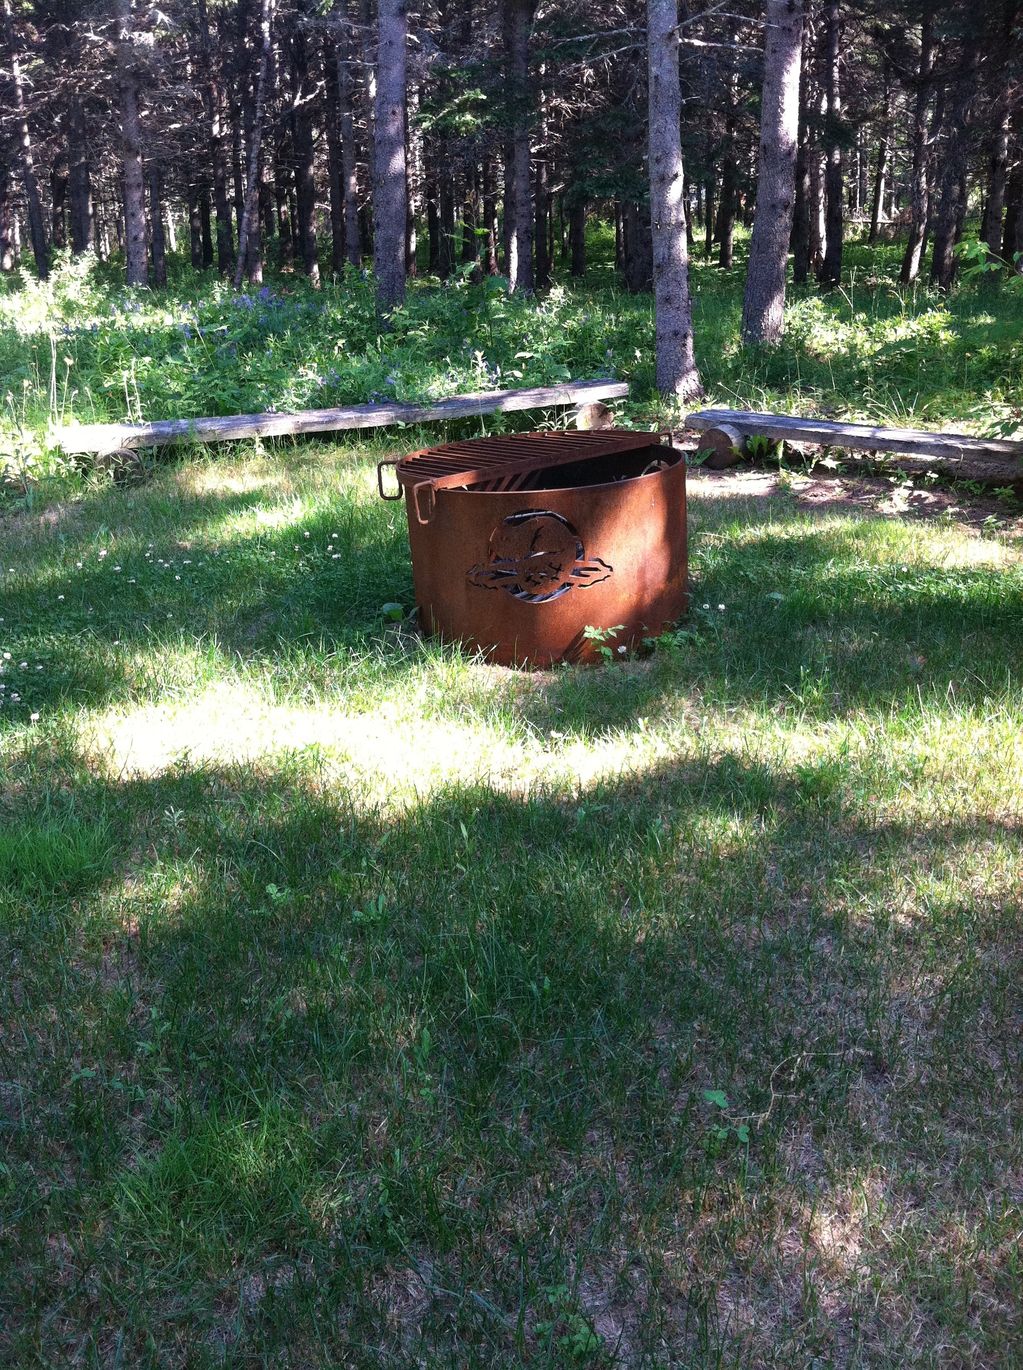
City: charlottetown